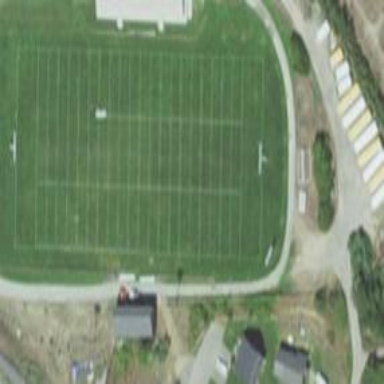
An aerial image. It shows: American football pitch.